Field crop: tomato
Growth stage: 1
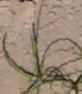
Species: cyperus